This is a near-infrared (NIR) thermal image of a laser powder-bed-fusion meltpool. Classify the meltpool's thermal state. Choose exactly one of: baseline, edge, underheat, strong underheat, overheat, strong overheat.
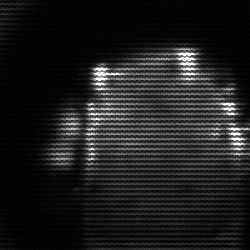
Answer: baseline